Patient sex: F
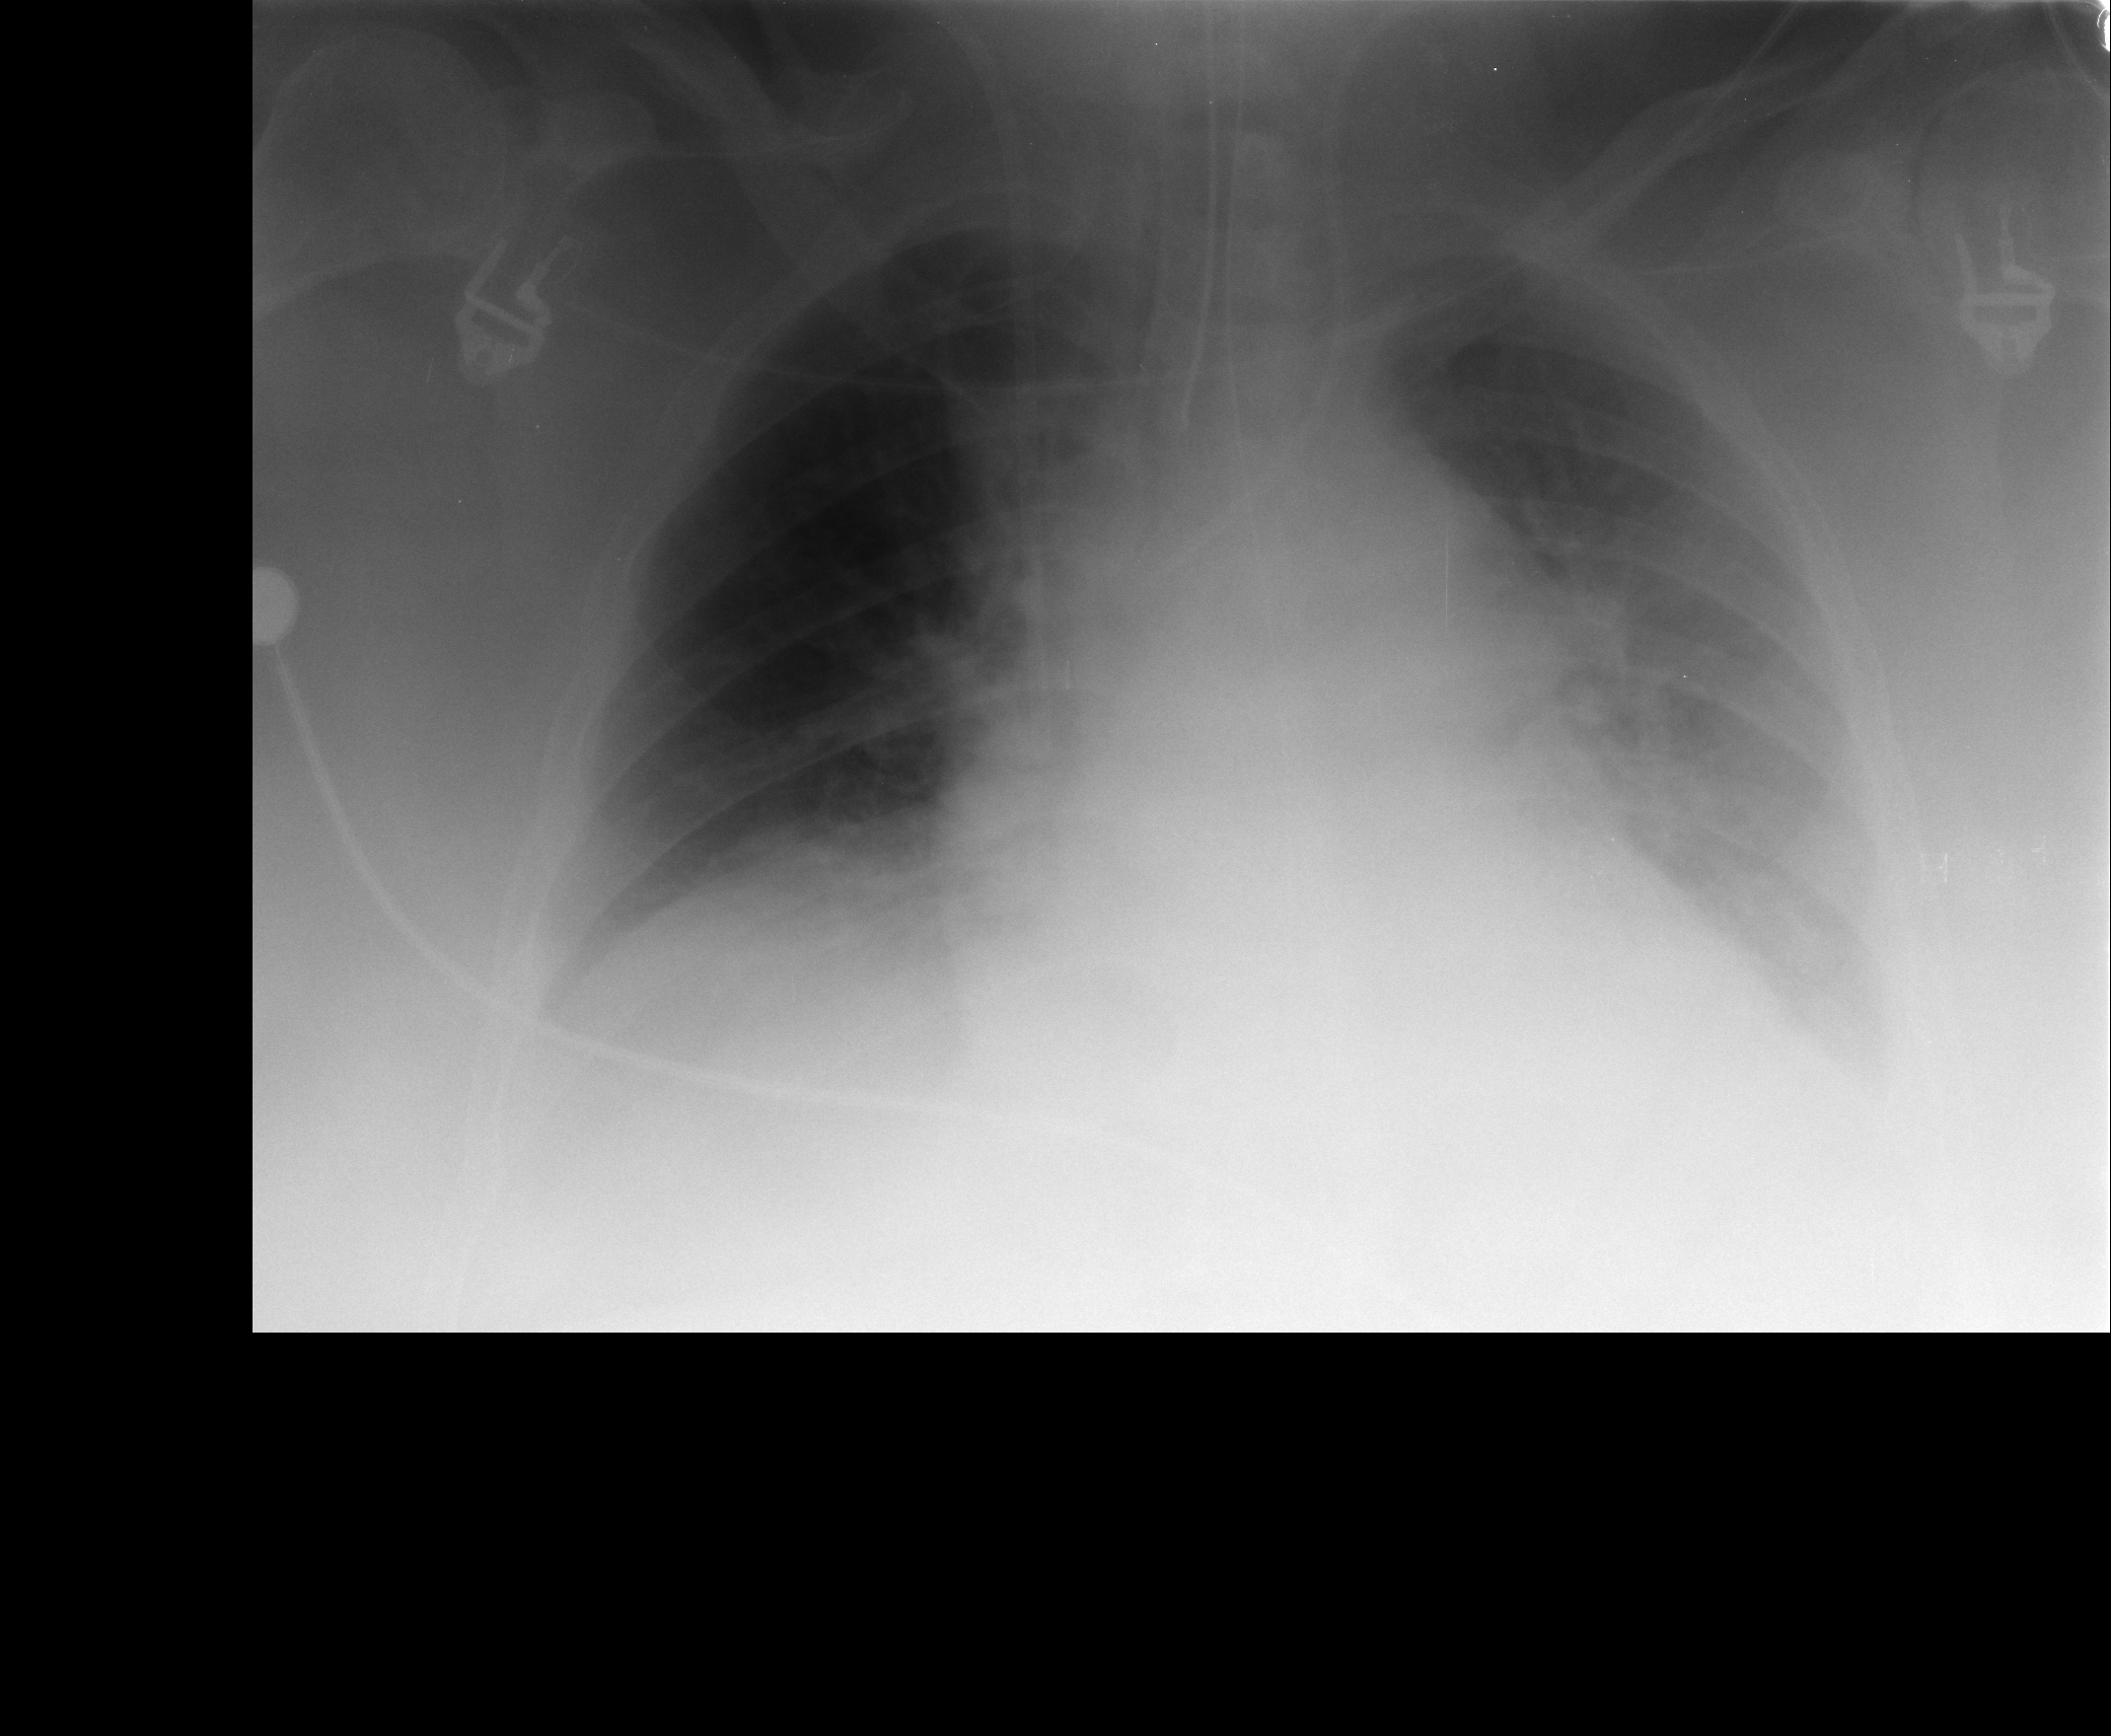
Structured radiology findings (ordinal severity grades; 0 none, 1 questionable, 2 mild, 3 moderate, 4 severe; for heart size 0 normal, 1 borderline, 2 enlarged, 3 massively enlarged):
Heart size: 2
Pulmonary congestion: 3
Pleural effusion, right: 1
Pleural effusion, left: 2
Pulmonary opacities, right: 0
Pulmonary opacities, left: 2
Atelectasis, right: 2
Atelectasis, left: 3